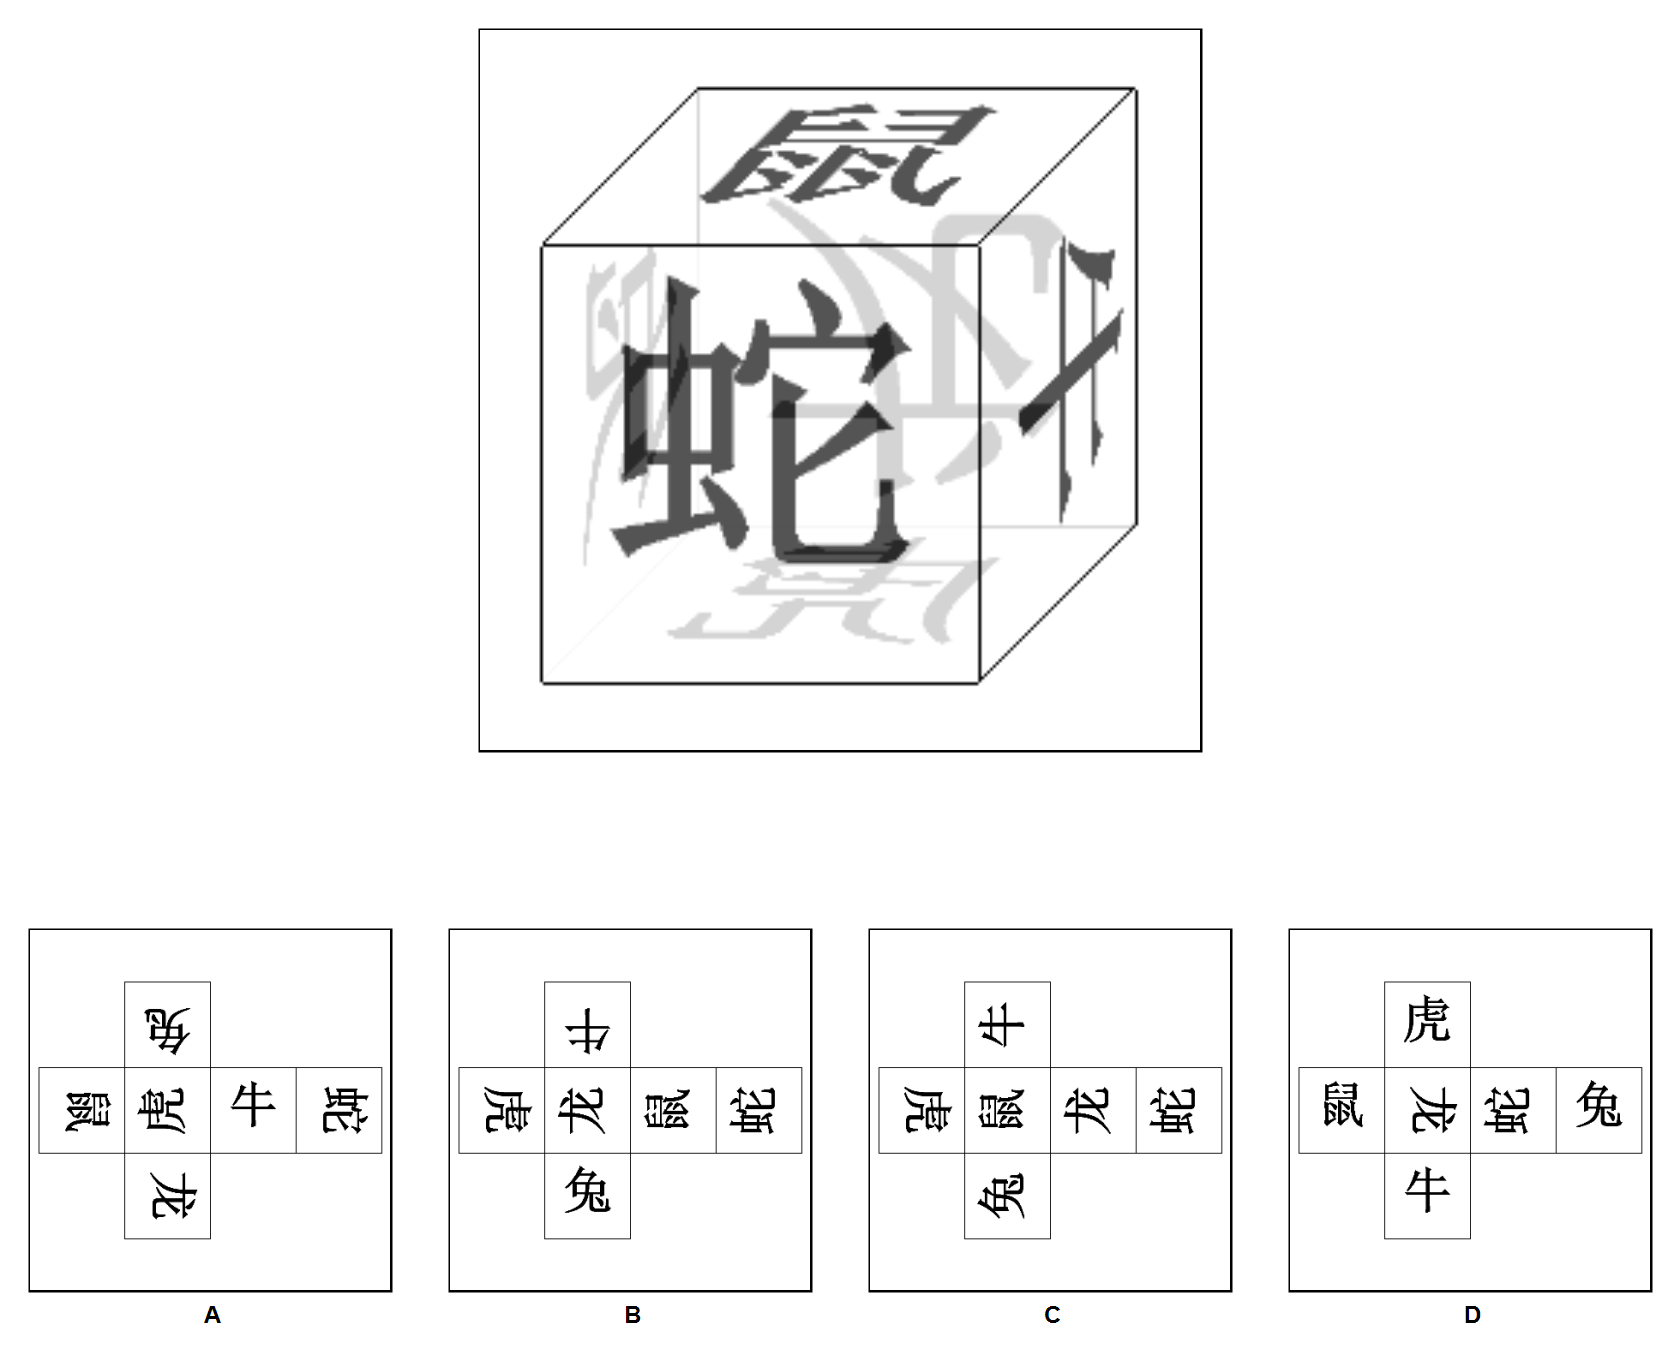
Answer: B